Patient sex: M
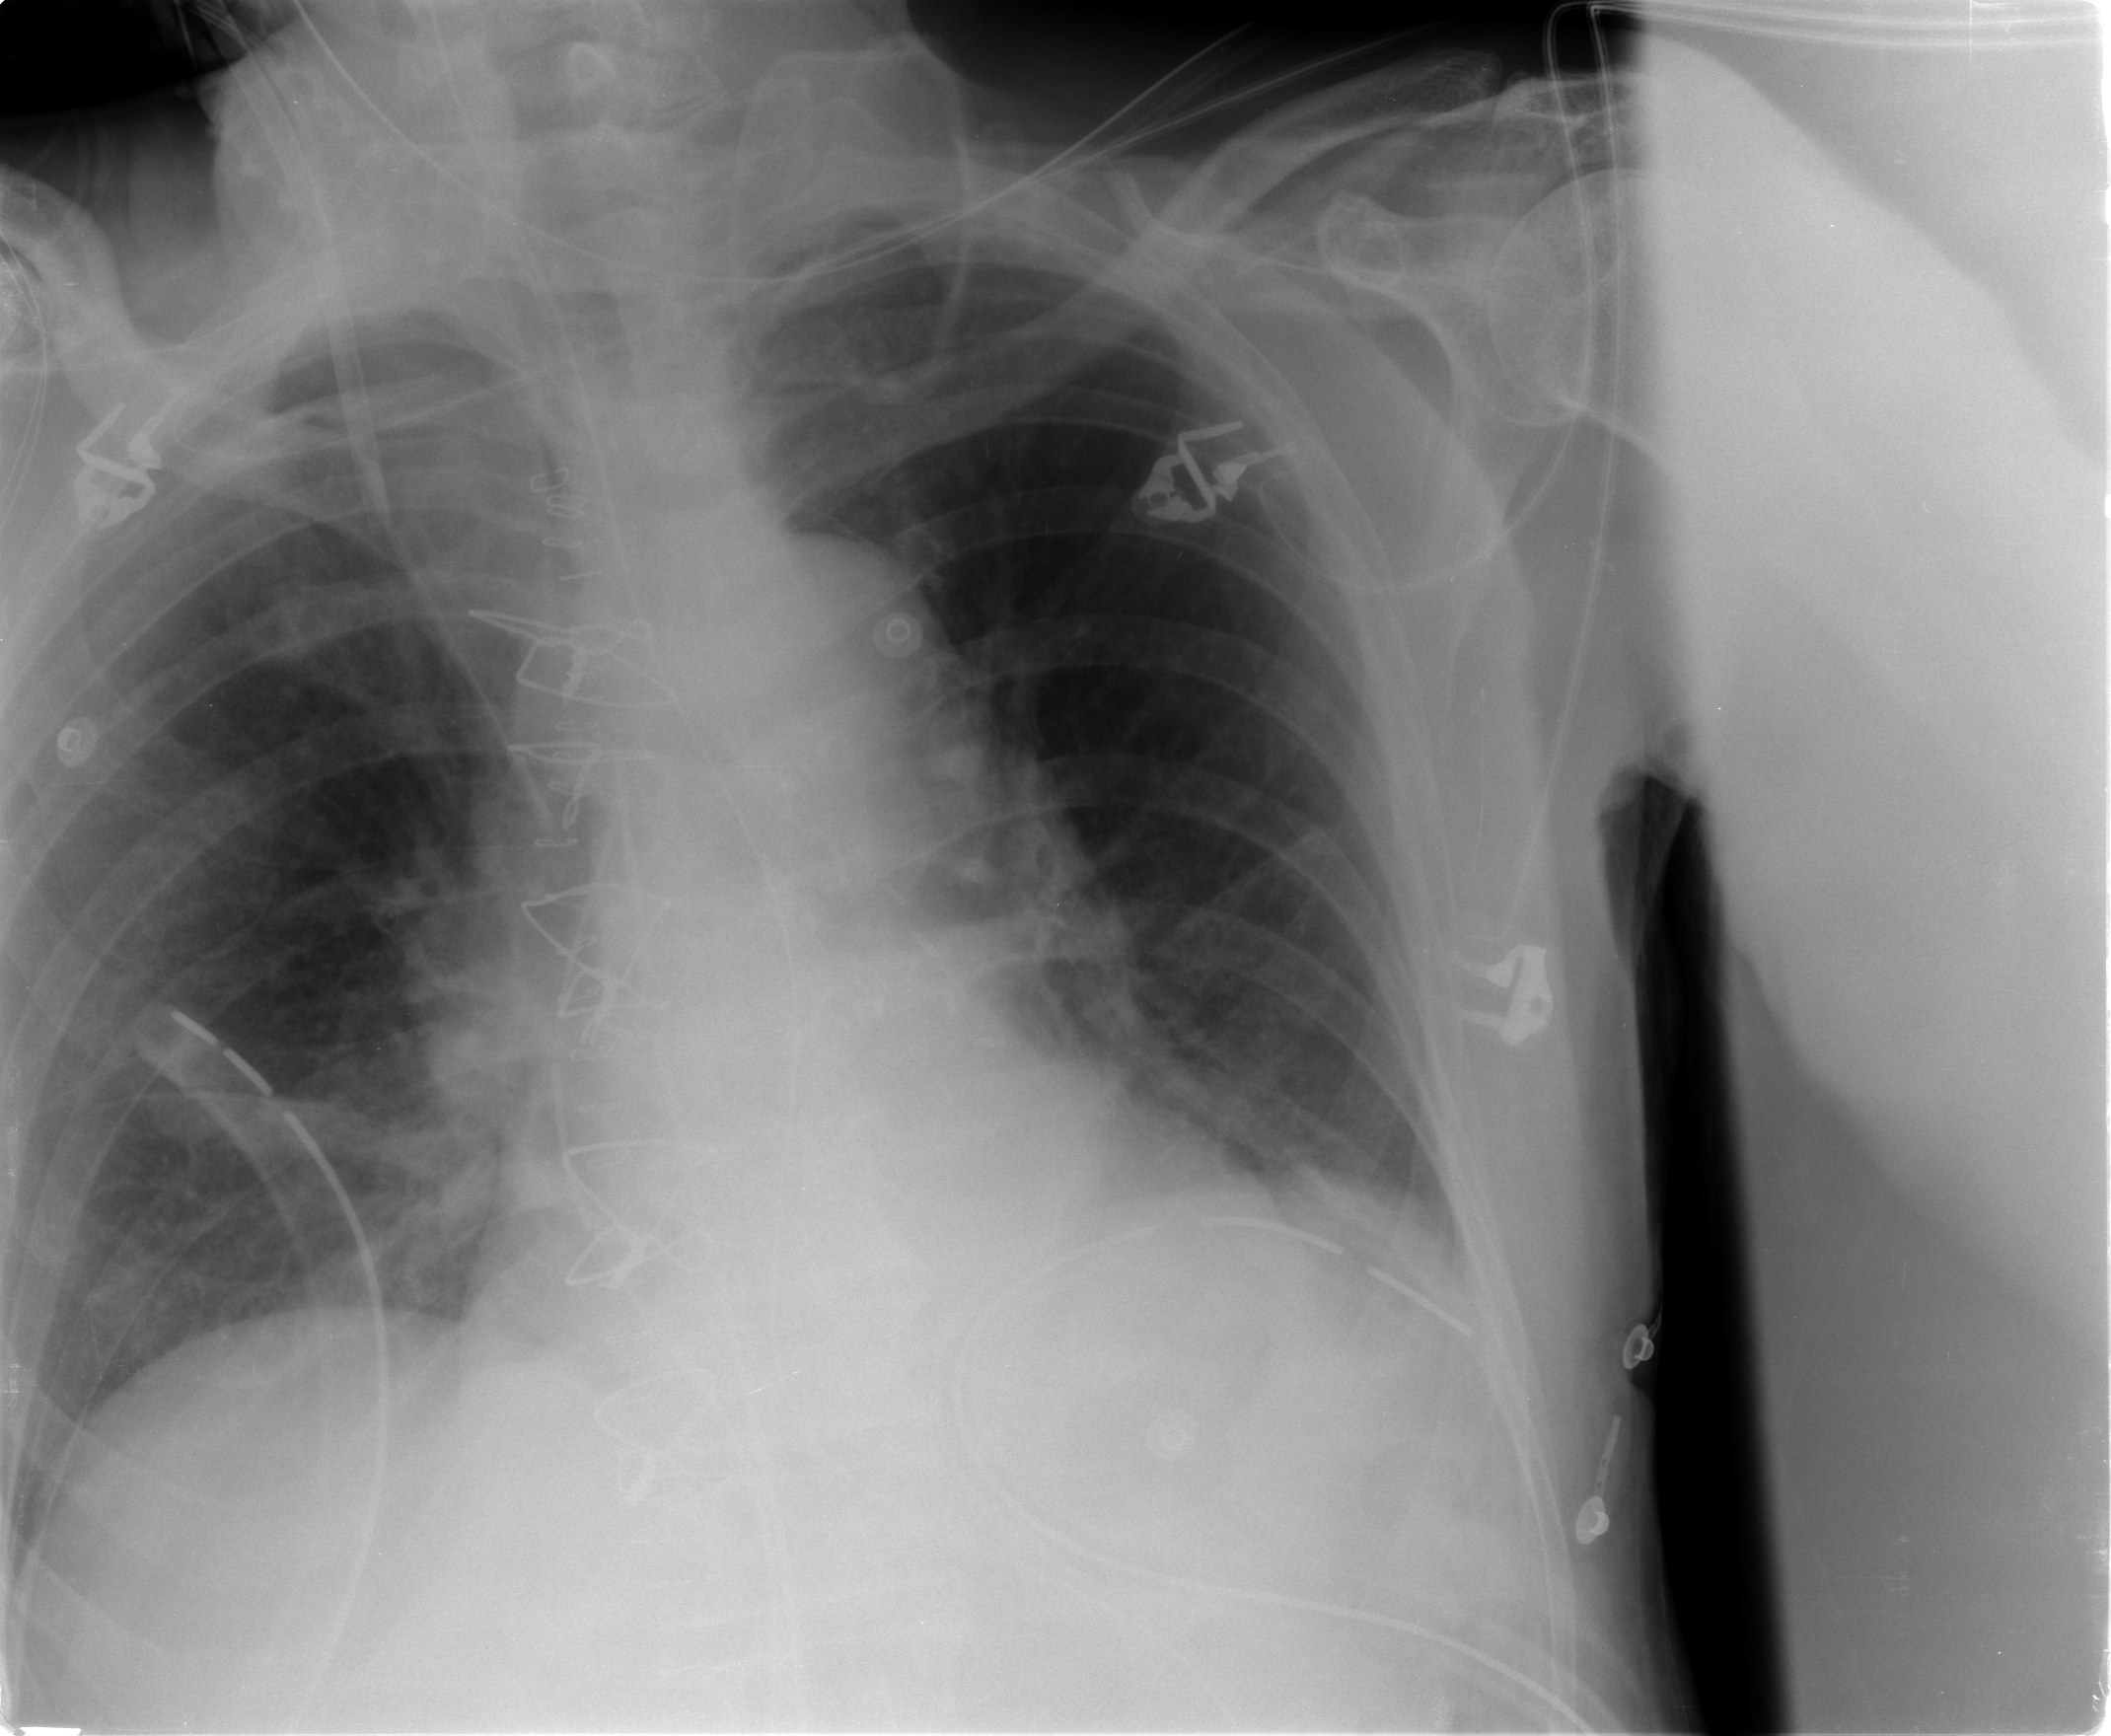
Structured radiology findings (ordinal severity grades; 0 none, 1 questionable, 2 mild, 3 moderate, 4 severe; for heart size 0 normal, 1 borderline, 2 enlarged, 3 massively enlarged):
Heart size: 0
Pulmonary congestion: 0
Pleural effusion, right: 0
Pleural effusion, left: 1
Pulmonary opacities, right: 0
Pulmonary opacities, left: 0
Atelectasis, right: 1
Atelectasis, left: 1